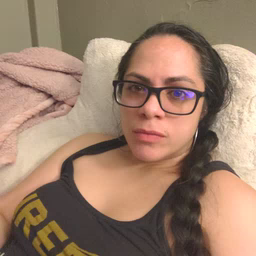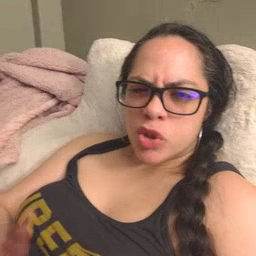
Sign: green